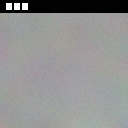
Screen state: on